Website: crate-barrel
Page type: stored-credit-cards
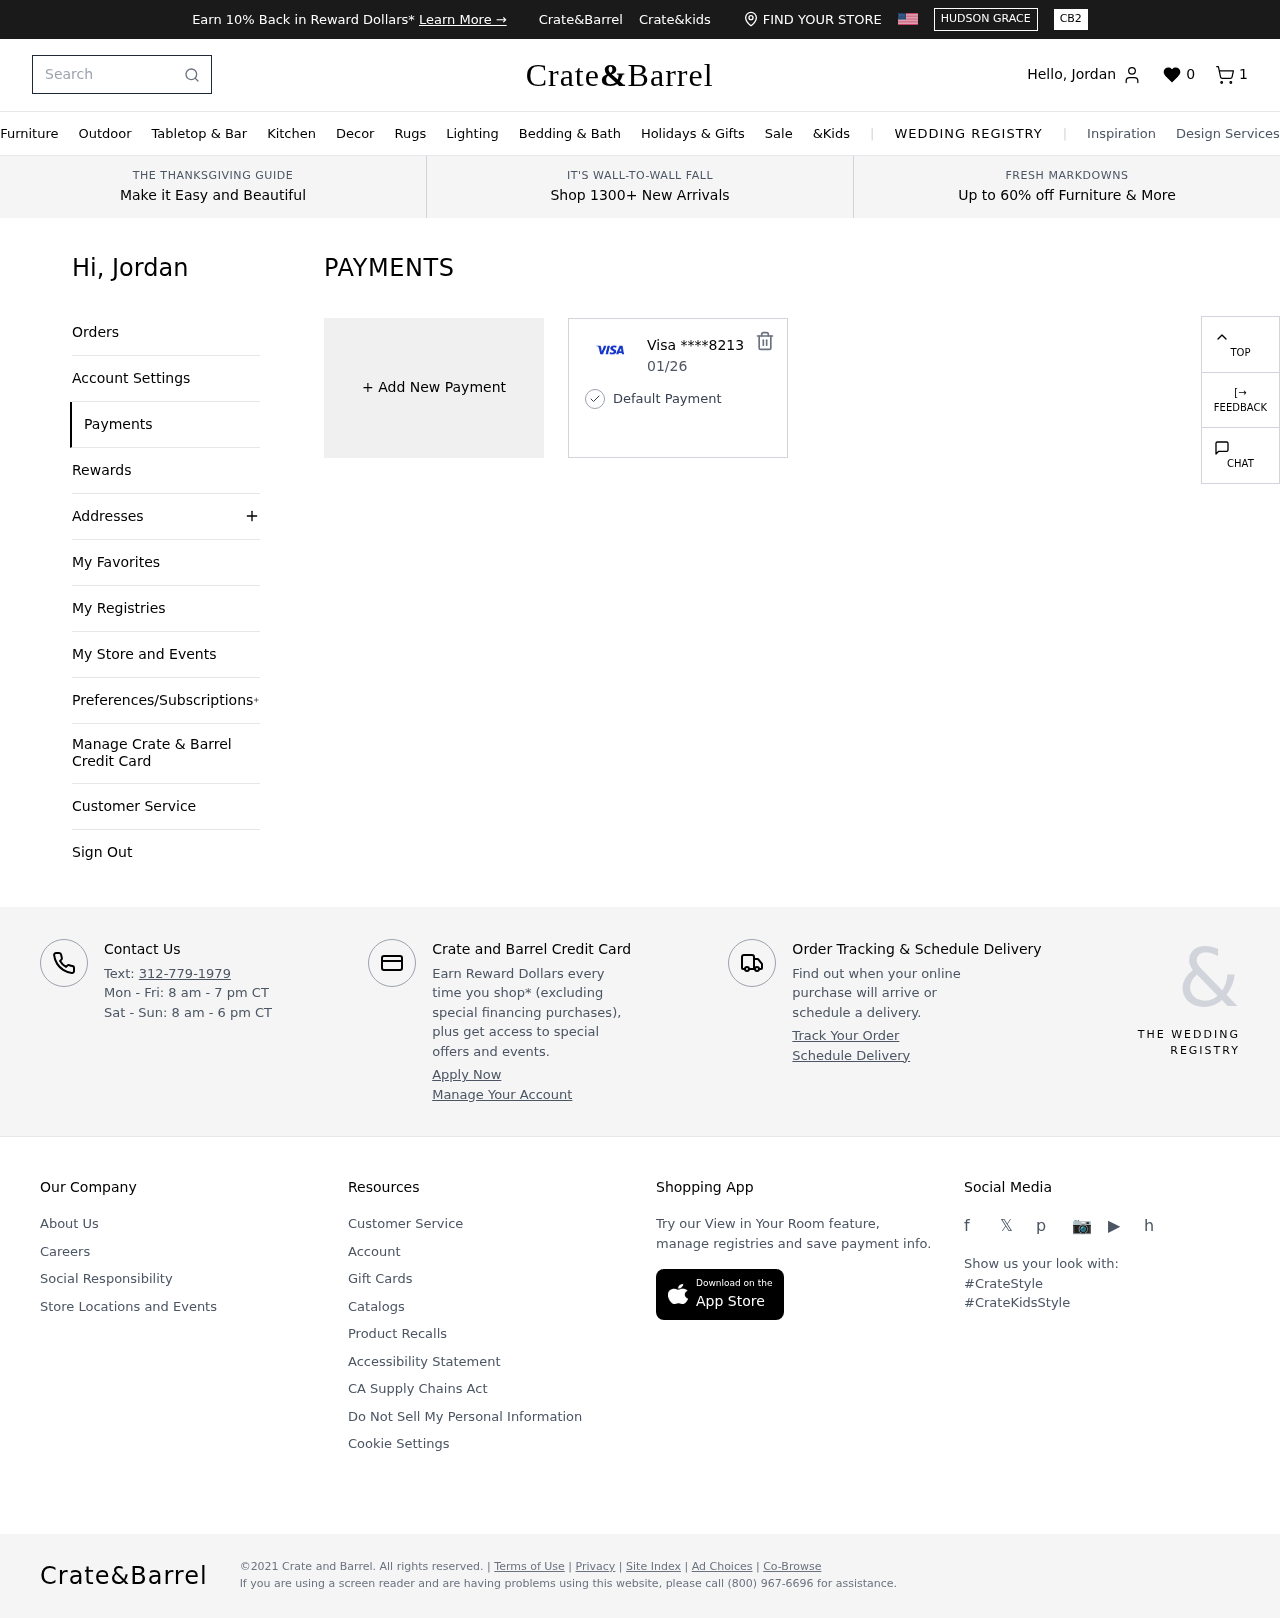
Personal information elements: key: PII_CARD_EXPIRY
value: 01/26
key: PII_CARD_LAST4
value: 8213
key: PII_CARD_TYPE
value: Visa
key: PII_FIRSTNAME
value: Jordan
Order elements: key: ORDER_NUM_ITEMS
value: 1
Search elements: key: HEADER_SEARCH
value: Search
Other elements: key: FAVORITES_COUNT
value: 0